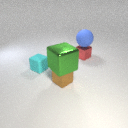
large blue rubber sphere above small red metal cube